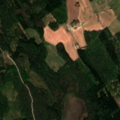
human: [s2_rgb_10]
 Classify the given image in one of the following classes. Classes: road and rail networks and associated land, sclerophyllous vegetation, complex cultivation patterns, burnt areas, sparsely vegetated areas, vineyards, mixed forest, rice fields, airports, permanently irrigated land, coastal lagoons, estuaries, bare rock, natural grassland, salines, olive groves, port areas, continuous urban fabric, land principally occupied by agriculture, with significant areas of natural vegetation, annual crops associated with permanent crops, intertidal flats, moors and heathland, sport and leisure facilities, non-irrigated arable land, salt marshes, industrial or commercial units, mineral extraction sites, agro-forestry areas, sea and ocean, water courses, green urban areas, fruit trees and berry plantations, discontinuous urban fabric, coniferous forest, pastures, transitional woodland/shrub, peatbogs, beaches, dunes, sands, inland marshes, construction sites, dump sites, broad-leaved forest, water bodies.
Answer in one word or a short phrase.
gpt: non-irrigated arable land, coniferous forest, mixed forest, transitional woodland/shrub